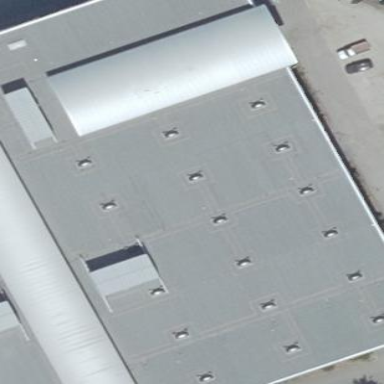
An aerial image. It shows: Building with flat roof made of tar paper. The building is silver in colour.